七年级 · 计数
某校学生 “汉字听写” 大赛成绩的频数直方图(每一组含前一个边界值, 不含后一个边界值)如图所示, 其中成绩为 “优良” (80分及以上)的学生有 $\qquad$人.

某校学生“汉字听写”大赛成绩

的频数直方图

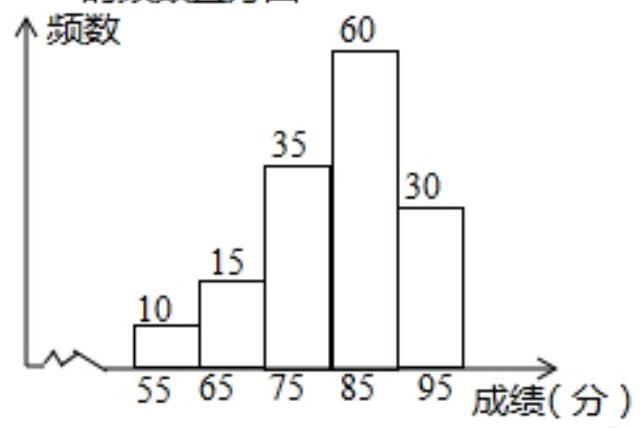
答案: 【答案】 90

【解析】解：由直方图可得，

成绩为 “优良” (80分及以上)的学生有: $60+30=90$ (人),

故答案为: 90 .

根据题意和直方图中的数据可以求得成绩为 “优良” (80分及以上)的学生人数, 本题得以解决.

本题考查频数分布直方图，解答本题的关键是明确题意，利用数形结合的思想解答.